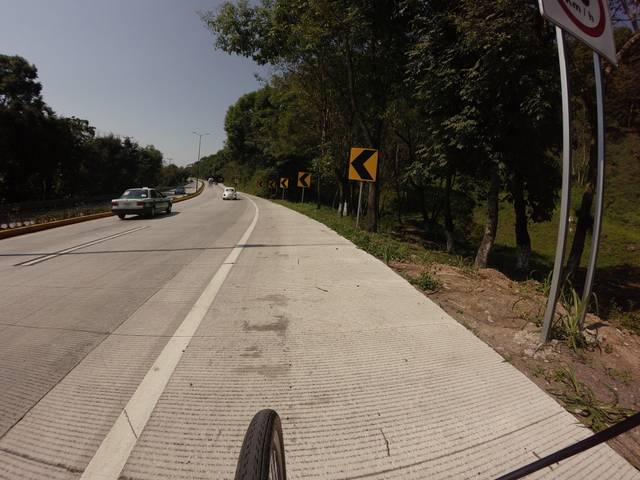
Region: Mexico
Coordinates: 19.494, -96.937